Field crop: maize
Growth stage: 2
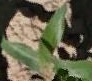
Species: maize